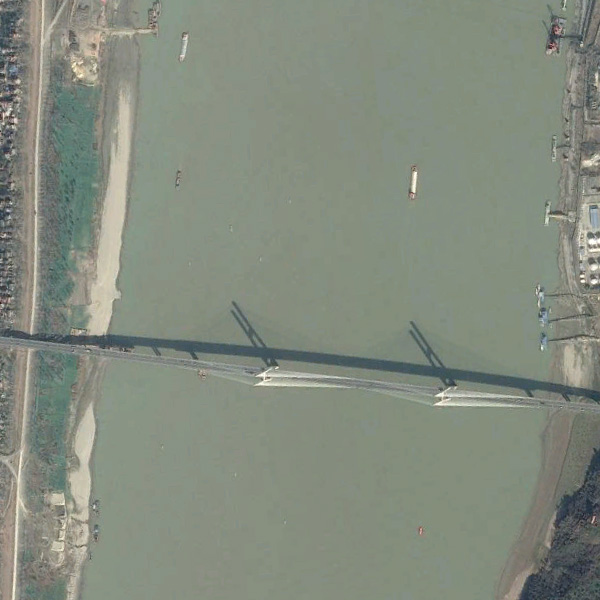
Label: Bridge